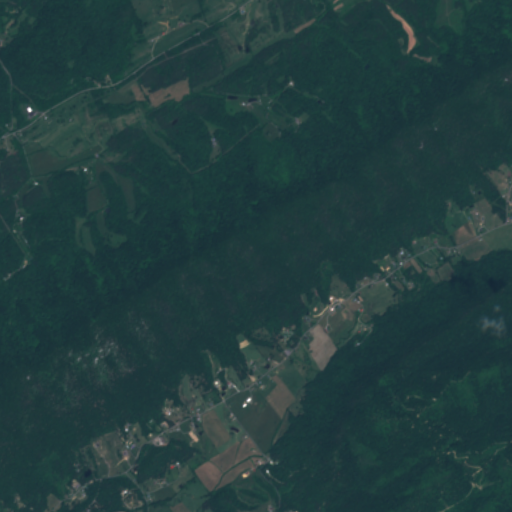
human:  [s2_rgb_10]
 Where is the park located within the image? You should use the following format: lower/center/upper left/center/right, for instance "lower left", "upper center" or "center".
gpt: The park is located in the lower center of the image.
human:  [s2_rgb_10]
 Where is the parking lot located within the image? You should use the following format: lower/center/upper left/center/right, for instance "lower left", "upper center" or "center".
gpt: The parking lot is located in the lower left of the image.
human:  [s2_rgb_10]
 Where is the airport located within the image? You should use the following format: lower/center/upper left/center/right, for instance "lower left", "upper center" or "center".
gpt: There is no airport in the image.